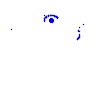
Particle: electron